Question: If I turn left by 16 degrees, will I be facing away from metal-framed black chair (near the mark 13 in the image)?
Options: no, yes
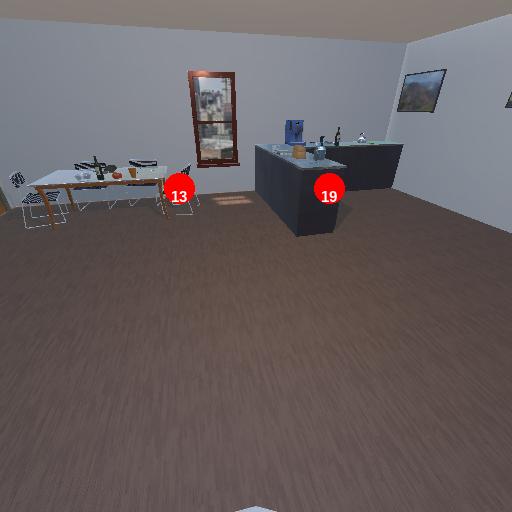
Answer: no